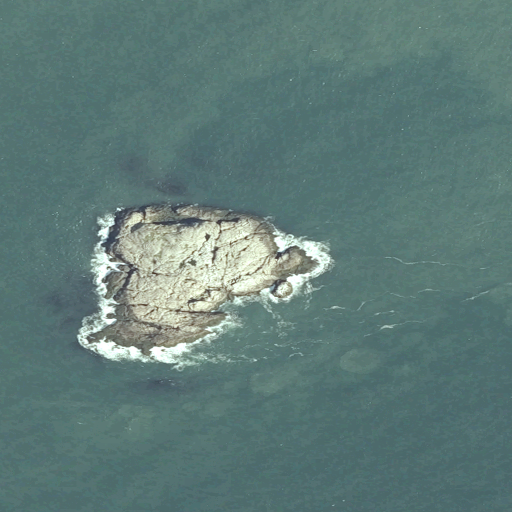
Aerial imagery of island in Maine named Freeman Rock containing open water and barren land